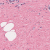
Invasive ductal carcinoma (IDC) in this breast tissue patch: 0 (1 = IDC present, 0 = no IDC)